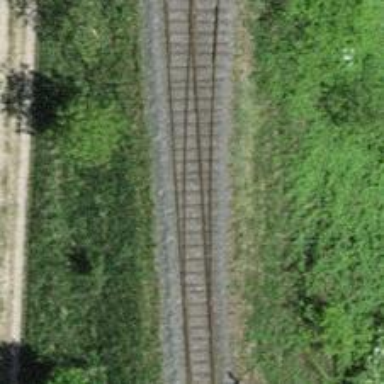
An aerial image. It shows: Railway switch.